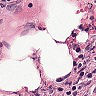
Metastatic tissue present: no